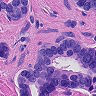
Metastatic tissue present: yes